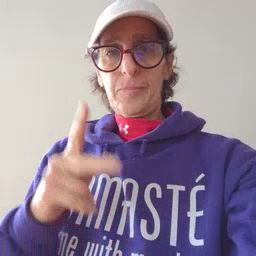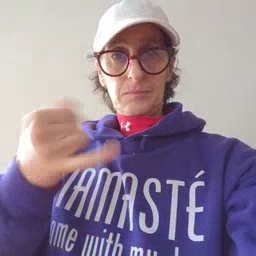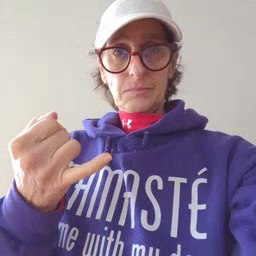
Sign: pajamas